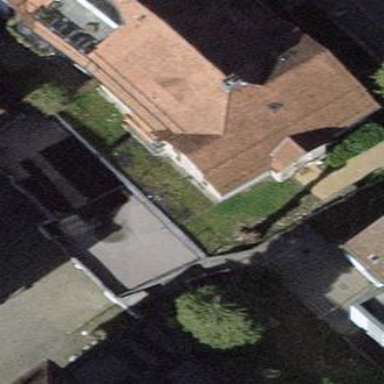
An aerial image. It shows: Group of garages.